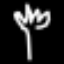
Label: fork